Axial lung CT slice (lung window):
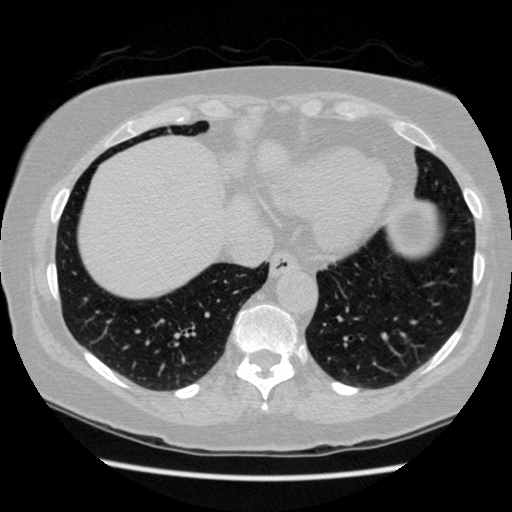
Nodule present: no